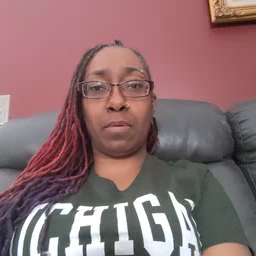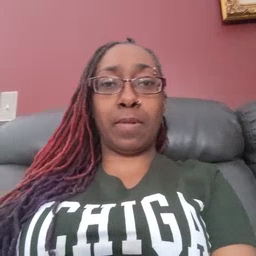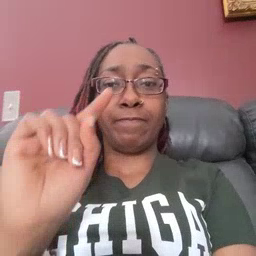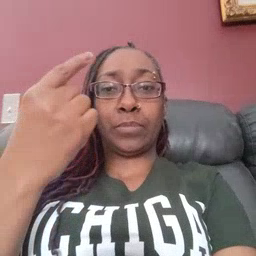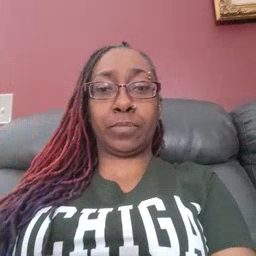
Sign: first